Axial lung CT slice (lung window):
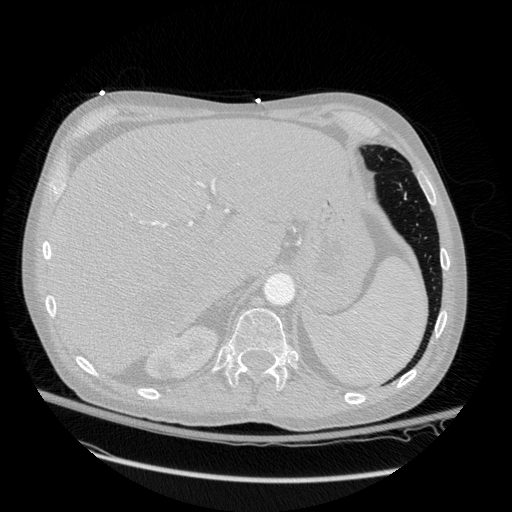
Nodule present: no